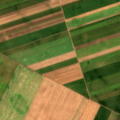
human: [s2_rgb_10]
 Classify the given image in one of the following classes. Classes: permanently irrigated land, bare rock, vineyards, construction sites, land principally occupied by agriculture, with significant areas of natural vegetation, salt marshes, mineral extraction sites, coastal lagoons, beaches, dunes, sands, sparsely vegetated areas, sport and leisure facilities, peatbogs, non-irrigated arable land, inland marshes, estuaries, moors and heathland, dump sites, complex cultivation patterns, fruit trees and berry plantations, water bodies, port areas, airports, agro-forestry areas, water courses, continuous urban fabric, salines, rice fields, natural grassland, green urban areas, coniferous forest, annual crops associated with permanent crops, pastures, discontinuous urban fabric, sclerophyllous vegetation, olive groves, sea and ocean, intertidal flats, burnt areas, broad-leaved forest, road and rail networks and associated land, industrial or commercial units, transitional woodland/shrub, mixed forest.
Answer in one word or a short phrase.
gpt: non-irrigated arable land